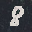
Label: 8